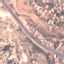
Land use / land cover class: Highway